Question: I'm creating a program to determine a minimum, maximum, and percentiles of winds at certain heights. The file is split into 5 columns. My code thus far looks like this:
'''
import matplotlib.pyplot as plt
f = open('wind.txt', 'r')
for line in f.readlines():
line = line.strip()
columns = line.split()
z = columns[0]
u_min = columns[1]
u_10 = columns[2]
u_max = columns[4]
u_90 = columns[3]
plt.plot(u_min,z,'-o')
plt.plot(u_max,z,'-o')
'''

As you can see it's plotting each min and max at the specific altitude with just a dot. How can I adjust that so it makes it a line instead.
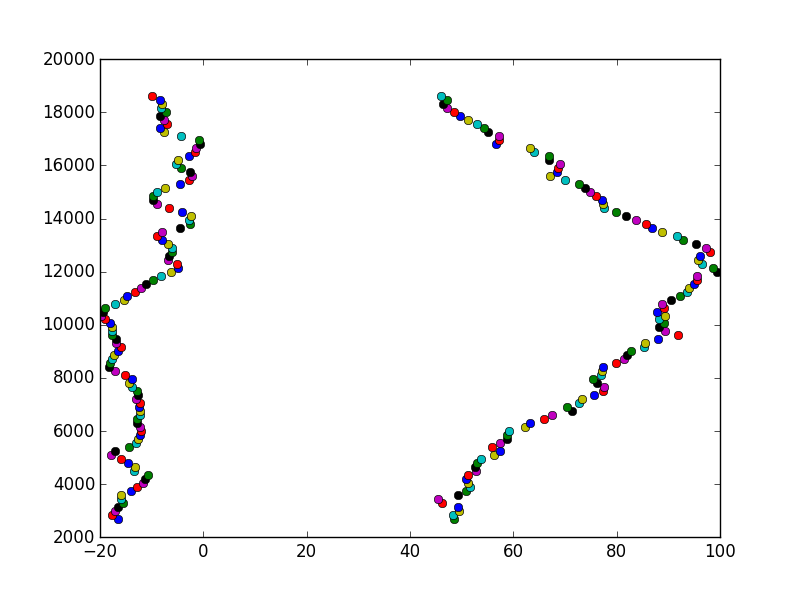
Answer: To create a line that connects all min values:
1. Store all min values in a list (using append)
2. Plot the list
The code:
'''
import matplotlib.pyplot as plt
f = open('wind.txt', 'r')
min_vector = []
max_vector = []
z_vector = []
for line in f.readlines():
line = line.strip()
columns = line.split()
z = columns[0]
u_min = columns[1]
u_10 = columns[2]
u_max = columns[4]
u_90 = columns[3]
min_vector.append(u_min)
max_vector.append(u_max)
z_vector.append(z)
plt.plot(min_vector, z_vector, '-o')
plt.plot(max_vector, z_vector, '-o')
'''